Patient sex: F
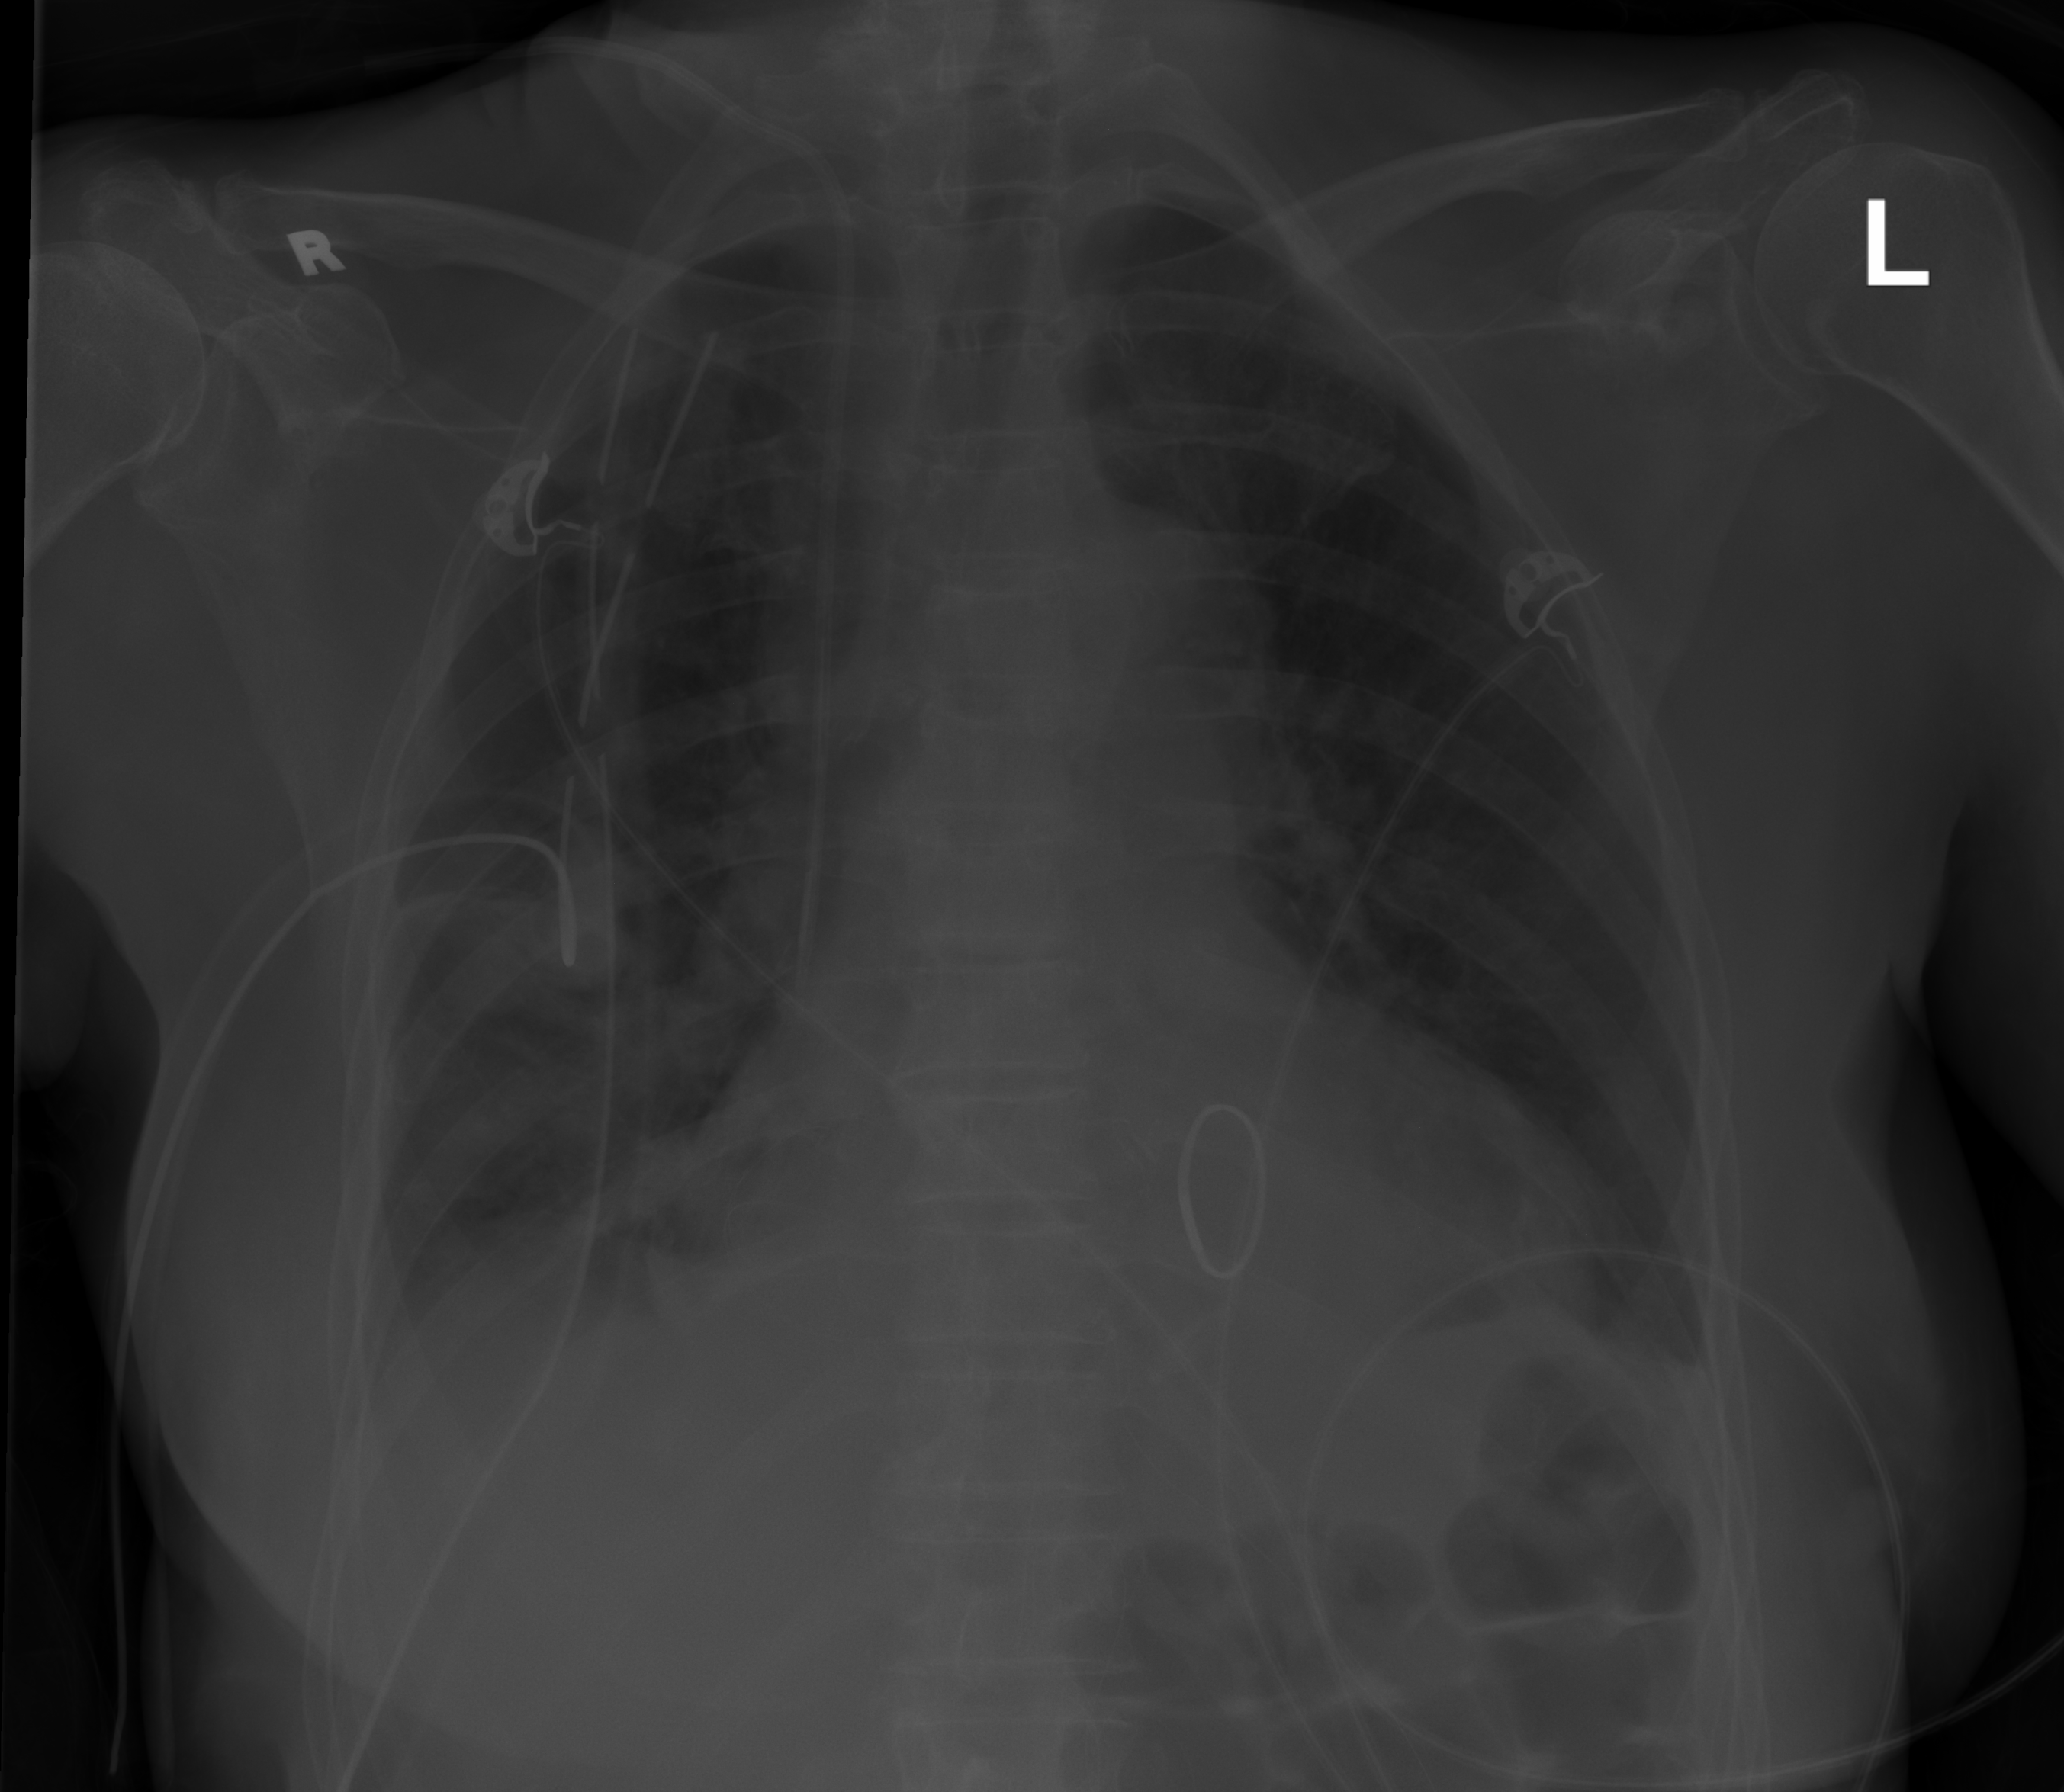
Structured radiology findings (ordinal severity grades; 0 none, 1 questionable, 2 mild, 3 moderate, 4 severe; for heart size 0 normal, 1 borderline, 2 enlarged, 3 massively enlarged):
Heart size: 2
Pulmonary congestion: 0
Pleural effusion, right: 1
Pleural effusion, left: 0
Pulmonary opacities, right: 0
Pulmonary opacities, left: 0
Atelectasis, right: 2
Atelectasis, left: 0